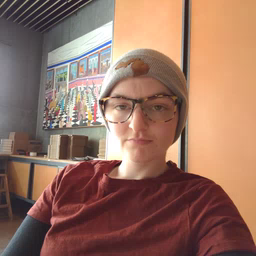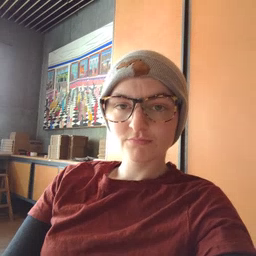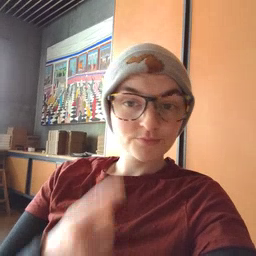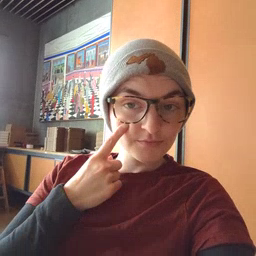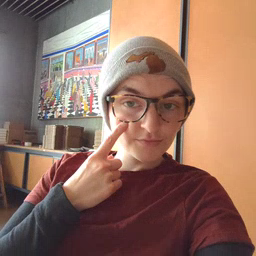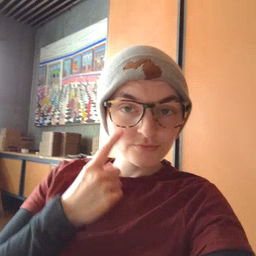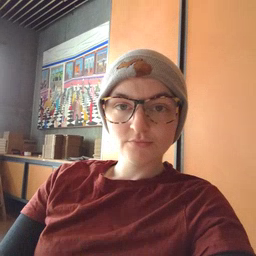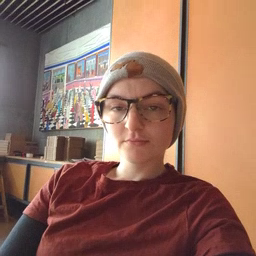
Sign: eye